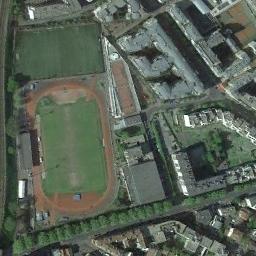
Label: ground_track_field